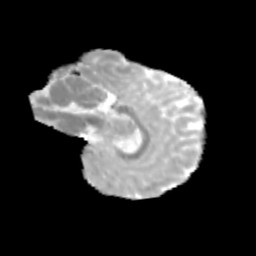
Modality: MD
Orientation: sagittal
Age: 12
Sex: male
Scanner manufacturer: siemens
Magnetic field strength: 3 T
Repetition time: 3.8 s
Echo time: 0.07 s